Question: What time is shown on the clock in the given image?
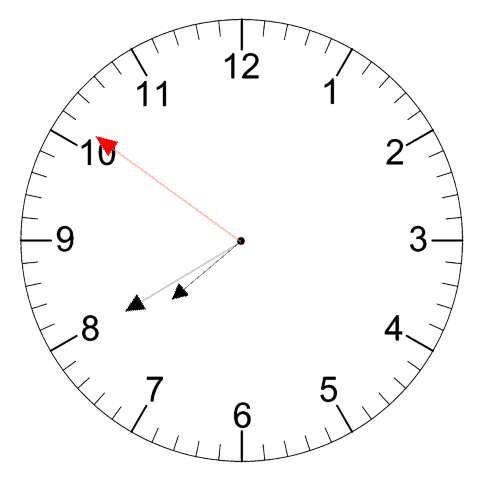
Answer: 07:39:51